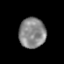
Tissue: prostate
Cell type: T cells
Senescence score: 0.7314
Nuclear area (px): 794
Mean DAPI intensity: 134.771